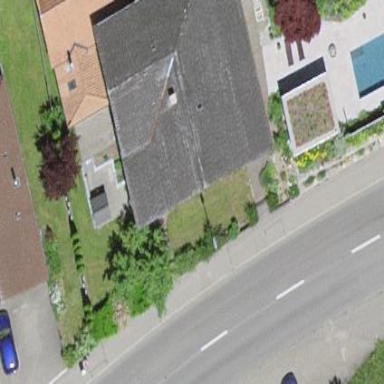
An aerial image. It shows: Residential building.